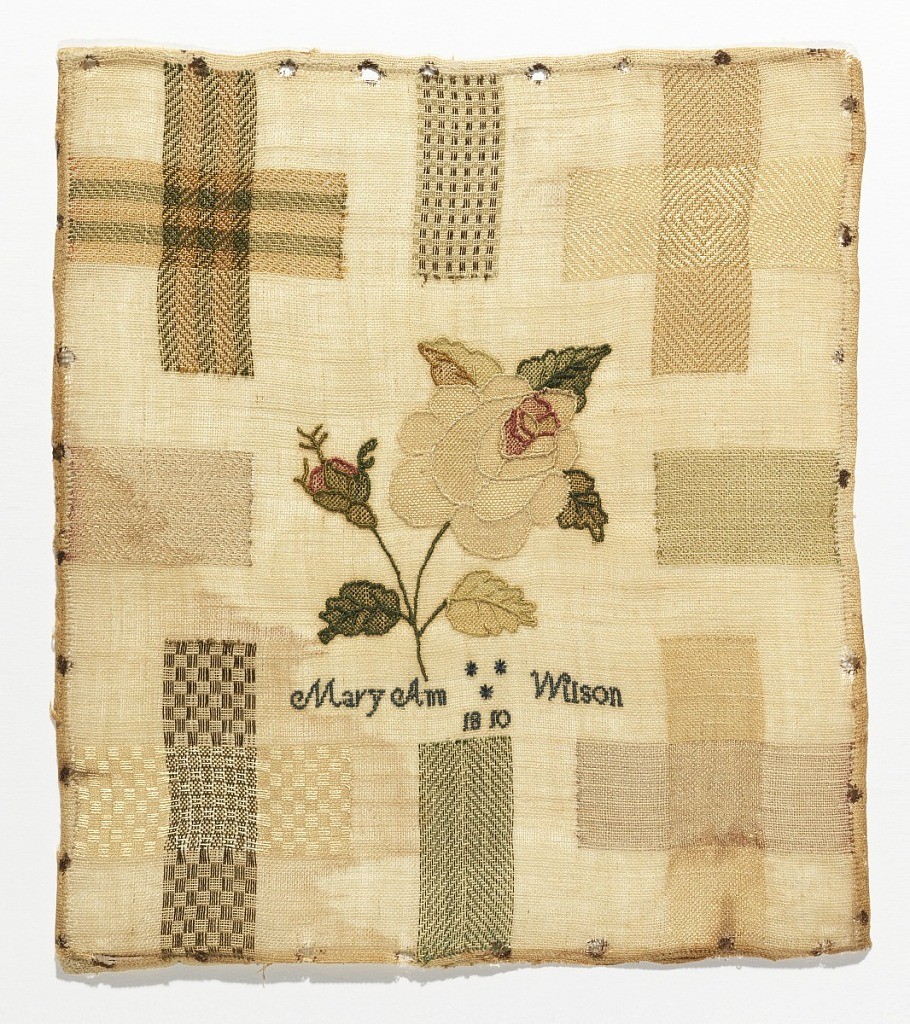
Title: Sampler
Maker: Mary Ann Wilson, English
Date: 1810
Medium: silk embroidery on cotton foundation Technique: embroidered in running, overcasting, stem, and cross stitches on plain weave foundation
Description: Darning sampler with four crosses, and four swatches with rose in the center.